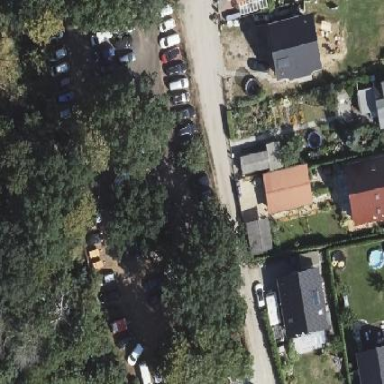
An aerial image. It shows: Parking area with surface.